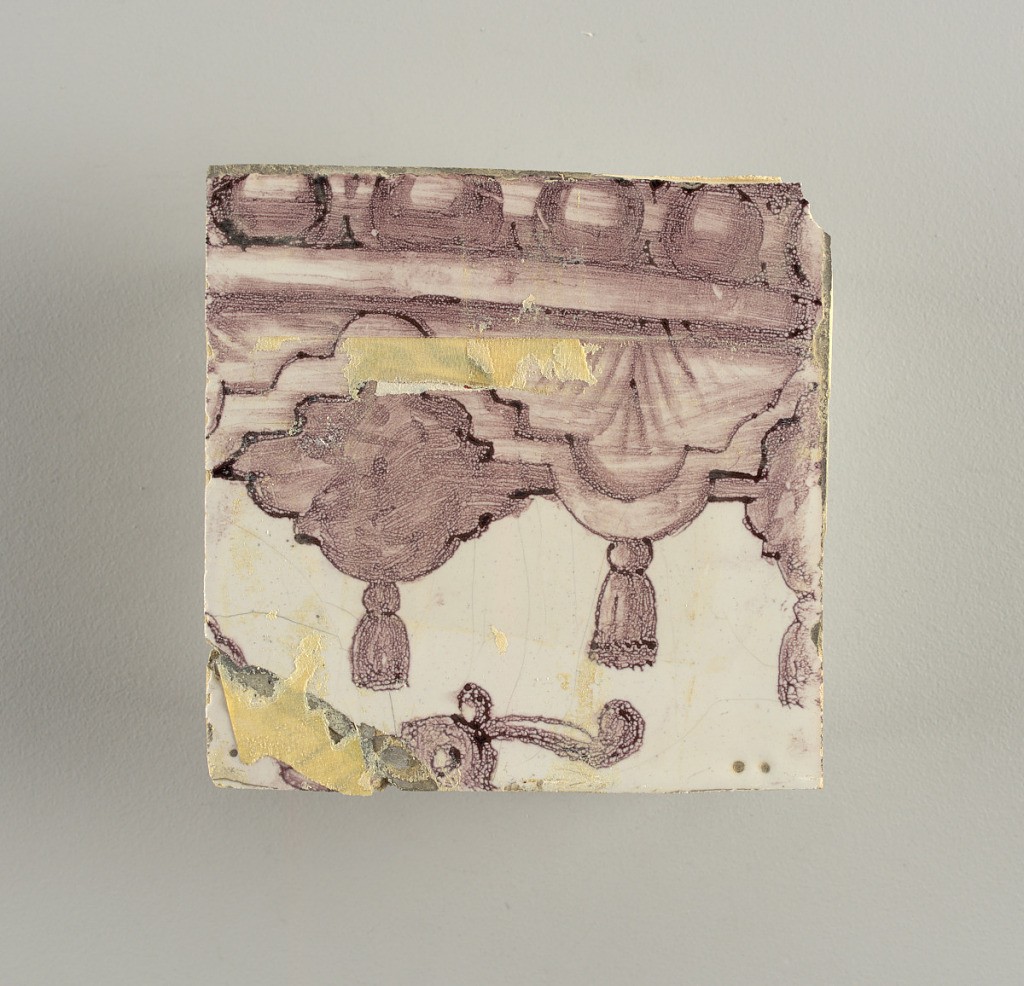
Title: Wall facing
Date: ca. 1725
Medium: Tin-glazed earthenware, underglaze
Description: Horizontal rectangle.  Thirty-seven tiles wide and twenty-one high with opening for door or window nineteen and one-half tiles high and twelve wide.  To left and right of opening, centered canopy above. Left, woman representing Hope, right, a sculputure urn.  Centered above opening, a mascaron.  Arabesque design of foliage.